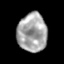
Tissue: skin
Cell type: Epithelial cells
Senescence score: 0.9406
Nuclear area (px): 1118
Mean DAPI intensity: 165.122